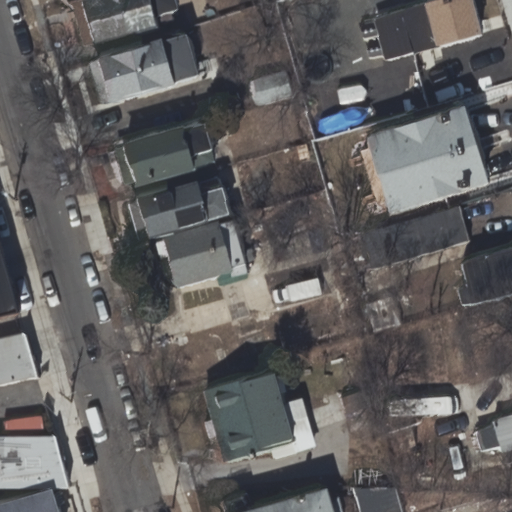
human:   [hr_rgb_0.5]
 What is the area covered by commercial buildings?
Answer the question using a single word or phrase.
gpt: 0m2

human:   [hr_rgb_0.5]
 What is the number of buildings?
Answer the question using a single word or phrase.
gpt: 3

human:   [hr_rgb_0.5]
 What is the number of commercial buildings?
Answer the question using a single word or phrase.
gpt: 0

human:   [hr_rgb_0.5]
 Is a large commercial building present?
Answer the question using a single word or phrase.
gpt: no

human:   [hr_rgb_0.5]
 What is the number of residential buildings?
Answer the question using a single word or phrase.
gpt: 3

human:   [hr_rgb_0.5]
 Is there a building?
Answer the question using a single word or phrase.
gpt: yes

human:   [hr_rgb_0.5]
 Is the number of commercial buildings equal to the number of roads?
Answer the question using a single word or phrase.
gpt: no

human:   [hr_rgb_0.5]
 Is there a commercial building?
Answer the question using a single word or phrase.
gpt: no

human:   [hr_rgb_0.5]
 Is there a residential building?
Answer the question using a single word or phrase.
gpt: yes

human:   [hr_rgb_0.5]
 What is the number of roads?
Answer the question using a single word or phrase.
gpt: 2

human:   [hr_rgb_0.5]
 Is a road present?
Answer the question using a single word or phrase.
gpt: yes

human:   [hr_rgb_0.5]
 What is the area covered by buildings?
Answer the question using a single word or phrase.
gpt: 89m2

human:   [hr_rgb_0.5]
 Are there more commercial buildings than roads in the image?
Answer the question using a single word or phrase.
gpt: no

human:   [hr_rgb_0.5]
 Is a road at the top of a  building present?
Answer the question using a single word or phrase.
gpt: yes

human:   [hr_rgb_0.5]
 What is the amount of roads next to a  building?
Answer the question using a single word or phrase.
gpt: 2

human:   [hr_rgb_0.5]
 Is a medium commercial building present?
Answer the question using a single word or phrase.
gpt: no

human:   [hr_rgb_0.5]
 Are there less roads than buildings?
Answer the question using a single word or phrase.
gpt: yes

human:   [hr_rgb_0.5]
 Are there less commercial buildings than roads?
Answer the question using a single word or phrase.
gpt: yes

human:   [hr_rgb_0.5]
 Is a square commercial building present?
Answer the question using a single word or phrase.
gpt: no

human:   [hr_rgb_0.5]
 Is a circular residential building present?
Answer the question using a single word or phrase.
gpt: no

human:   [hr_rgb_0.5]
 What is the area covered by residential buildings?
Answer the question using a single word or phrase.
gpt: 89m2

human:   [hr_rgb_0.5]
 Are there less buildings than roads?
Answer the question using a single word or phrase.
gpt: no

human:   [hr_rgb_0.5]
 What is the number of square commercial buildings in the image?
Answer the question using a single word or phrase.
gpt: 0

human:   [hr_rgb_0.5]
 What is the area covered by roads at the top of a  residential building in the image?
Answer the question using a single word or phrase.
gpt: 0m2

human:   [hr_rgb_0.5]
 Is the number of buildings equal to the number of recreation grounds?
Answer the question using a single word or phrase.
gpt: no

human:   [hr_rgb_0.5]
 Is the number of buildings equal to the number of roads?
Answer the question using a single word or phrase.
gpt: no

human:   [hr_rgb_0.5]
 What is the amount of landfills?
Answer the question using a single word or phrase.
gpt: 0

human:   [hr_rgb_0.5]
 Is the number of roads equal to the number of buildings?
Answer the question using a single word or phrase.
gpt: no

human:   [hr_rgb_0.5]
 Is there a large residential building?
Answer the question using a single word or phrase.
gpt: no

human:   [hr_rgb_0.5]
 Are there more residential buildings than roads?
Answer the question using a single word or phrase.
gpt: yes

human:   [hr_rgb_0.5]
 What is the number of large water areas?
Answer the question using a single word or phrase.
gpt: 0

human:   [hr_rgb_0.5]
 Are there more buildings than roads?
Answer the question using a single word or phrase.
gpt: yes

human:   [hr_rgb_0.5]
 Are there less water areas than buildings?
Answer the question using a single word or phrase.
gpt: yes

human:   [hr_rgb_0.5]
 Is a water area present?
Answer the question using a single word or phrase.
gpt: no

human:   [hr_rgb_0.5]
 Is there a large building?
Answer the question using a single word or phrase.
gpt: no

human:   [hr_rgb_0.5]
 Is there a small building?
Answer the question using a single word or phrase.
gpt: yes

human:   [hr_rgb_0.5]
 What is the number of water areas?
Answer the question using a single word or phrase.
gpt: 0

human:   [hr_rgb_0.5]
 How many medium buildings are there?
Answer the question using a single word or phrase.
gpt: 0

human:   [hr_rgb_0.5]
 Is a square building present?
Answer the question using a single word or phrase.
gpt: no

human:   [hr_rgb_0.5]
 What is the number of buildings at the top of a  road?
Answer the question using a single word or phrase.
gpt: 0

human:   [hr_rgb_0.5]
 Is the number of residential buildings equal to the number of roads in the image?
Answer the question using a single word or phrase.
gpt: no

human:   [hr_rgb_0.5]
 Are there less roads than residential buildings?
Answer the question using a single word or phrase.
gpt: yes

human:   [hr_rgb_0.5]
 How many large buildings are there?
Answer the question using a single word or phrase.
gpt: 0

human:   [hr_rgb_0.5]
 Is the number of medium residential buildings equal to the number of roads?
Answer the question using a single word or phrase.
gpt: no

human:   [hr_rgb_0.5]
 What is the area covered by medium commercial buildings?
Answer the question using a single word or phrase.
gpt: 0m2

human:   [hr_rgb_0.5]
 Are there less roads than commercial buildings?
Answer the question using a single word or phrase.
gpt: no

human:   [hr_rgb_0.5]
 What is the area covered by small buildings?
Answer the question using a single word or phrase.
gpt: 89m2

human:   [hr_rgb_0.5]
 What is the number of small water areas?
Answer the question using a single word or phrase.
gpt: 0

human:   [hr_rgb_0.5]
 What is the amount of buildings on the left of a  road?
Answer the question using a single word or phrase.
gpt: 1

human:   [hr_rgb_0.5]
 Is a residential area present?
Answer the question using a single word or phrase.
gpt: no

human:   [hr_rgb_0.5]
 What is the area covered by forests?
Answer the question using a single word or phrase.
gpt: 0m2

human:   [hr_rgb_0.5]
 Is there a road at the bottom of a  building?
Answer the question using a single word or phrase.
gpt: no

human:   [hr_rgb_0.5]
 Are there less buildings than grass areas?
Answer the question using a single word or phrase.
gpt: no

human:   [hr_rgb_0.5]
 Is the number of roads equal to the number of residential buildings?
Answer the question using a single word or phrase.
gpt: no

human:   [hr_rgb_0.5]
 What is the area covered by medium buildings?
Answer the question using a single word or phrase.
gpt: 0m2

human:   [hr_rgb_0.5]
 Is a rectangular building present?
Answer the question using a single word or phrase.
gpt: yes

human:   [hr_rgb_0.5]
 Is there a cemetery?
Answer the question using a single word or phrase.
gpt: no

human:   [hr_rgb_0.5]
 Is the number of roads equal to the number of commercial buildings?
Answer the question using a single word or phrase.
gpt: no

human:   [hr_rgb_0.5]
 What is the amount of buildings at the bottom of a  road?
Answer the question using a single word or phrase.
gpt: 3

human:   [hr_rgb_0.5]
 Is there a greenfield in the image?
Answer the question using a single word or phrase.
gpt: no

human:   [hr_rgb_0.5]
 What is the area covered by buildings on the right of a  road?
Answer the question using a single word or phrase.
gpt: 85m2

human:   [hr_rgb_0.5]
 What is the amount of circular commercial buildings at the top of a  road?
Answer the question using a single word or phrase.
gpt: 0

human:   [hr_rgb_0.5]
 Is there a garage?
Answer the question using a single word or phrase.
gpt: no

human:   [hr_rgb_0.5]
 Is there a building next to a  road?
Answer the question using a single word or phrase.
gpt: yes